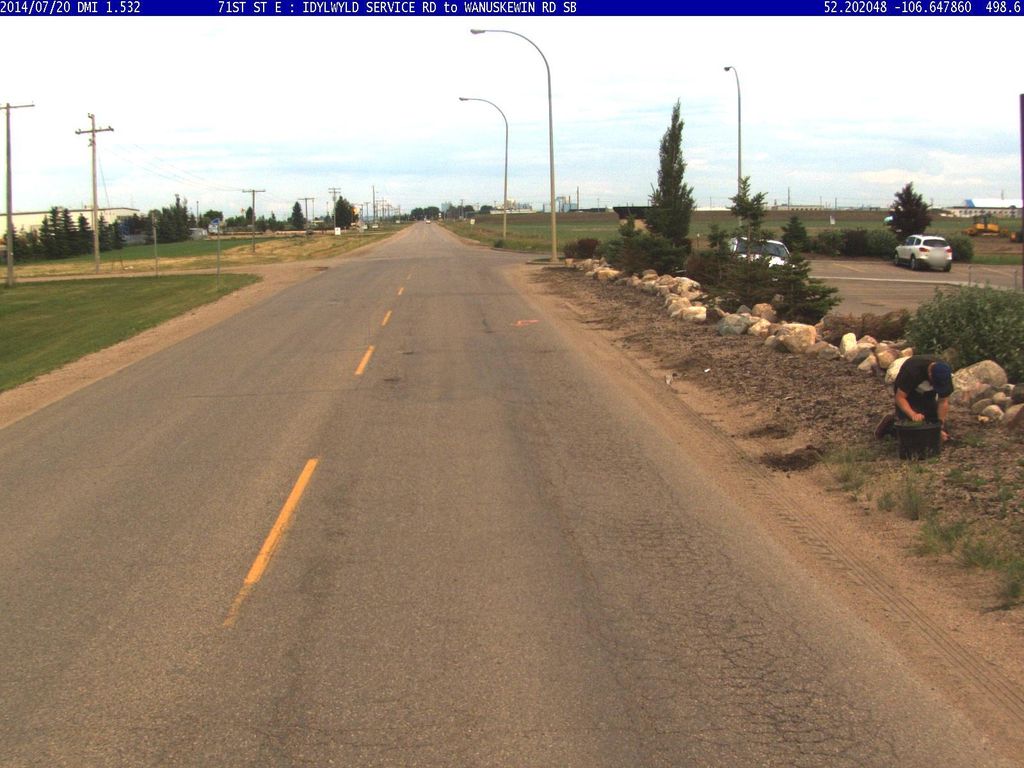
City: saskatoon